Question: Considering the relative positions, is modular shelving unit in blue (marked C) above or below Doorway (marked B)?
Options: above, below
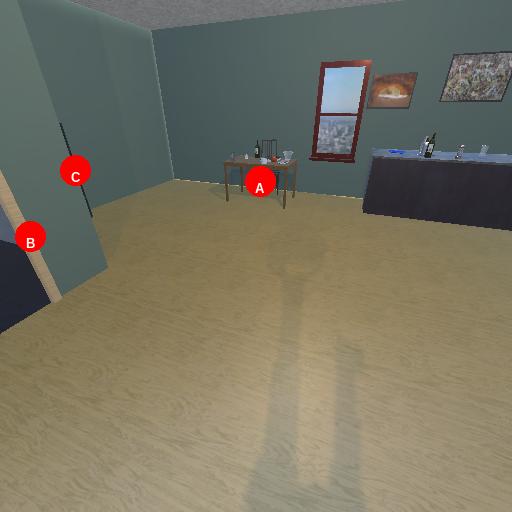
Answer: above